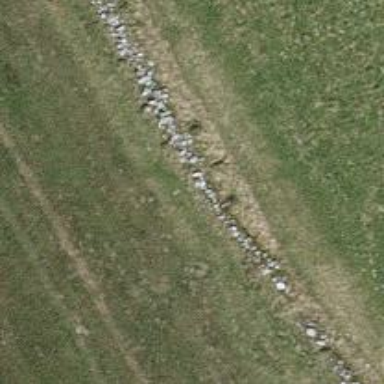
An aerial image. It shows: Dry stone wall barrier.